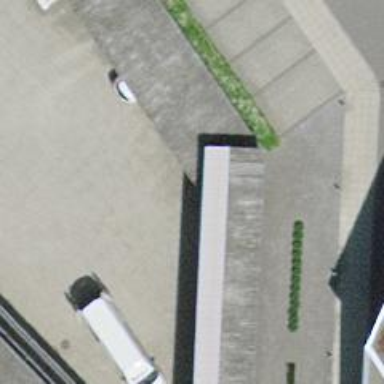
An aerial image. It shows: View of roof of building.